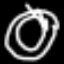
Label: donut